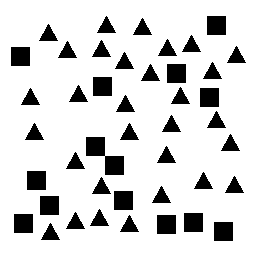
Squares: 14
Triangles: 30
Stars: 0
Total shapes: 44